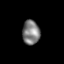
Tissue: prostate
Cell type: Fibroblasts
Senescence score: 0.7204
Nuclear area (px): 416
Mean DAPI intensity: 126.296